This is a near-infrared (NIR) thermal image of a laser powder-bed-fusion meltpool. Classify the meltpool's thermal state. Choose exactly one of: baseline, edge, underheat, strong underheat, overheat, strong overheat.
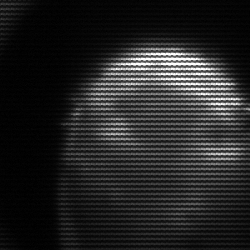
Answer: edge